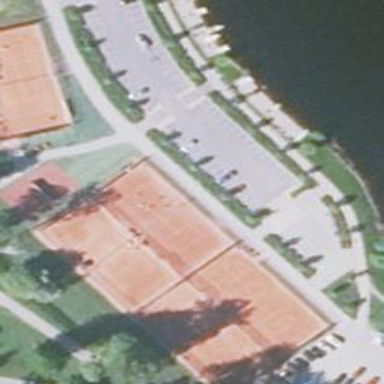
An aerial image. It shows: Clay tennis court on pitch.